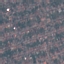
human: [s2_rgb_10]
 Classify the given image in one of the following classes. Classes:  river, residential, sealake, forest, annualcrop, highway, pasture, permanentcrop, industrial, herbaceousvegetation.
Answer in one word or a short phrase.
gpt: Residential